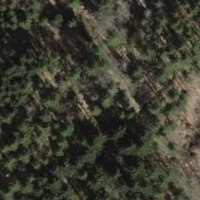
EUNIS habitat code: 44
Species observed at this site:
Vespa crabro